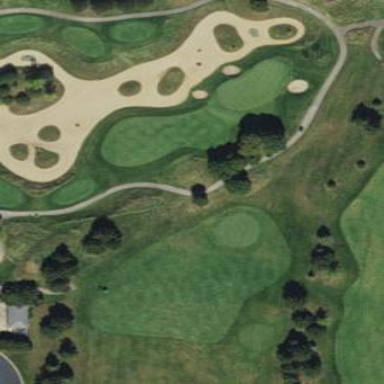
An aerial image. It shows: Golf course featuring driving range.